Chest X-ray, AP view. Patient: 22 years old, sex M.
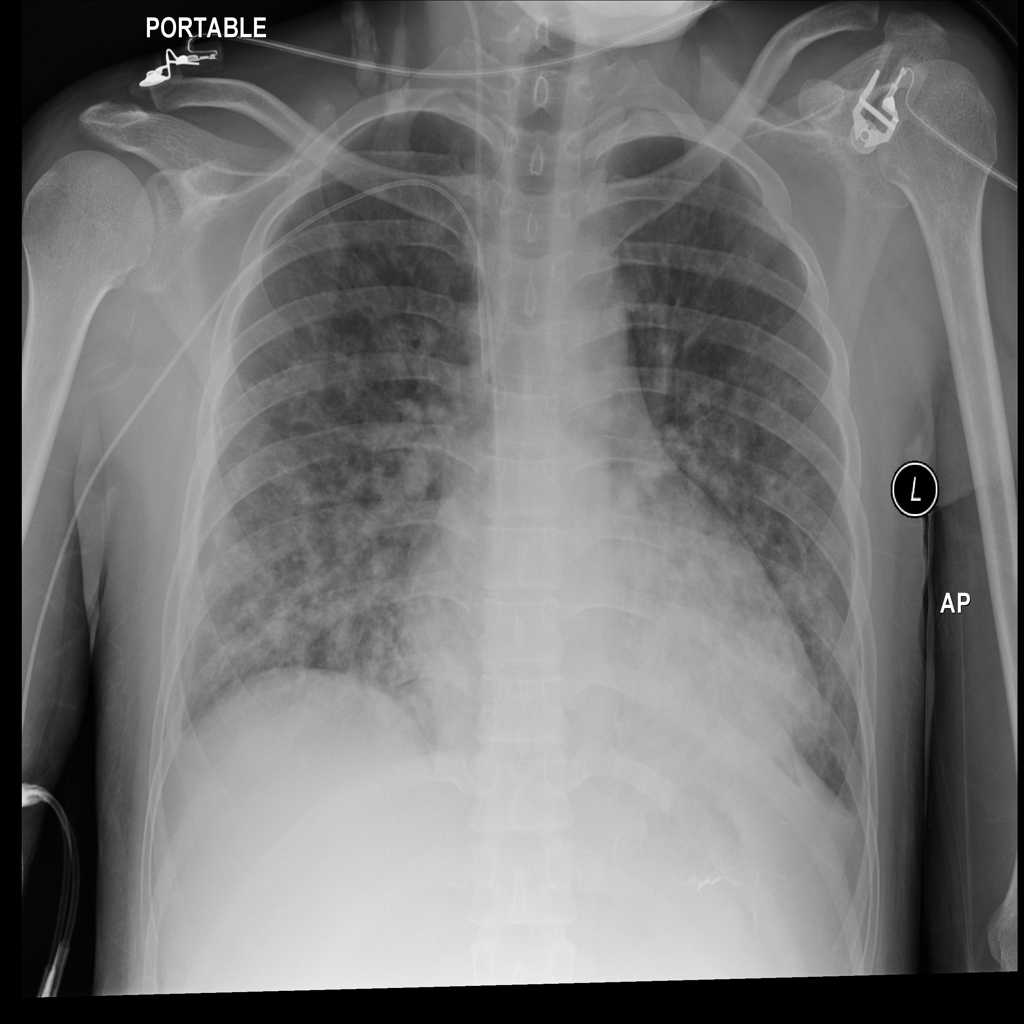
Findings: No Finding